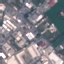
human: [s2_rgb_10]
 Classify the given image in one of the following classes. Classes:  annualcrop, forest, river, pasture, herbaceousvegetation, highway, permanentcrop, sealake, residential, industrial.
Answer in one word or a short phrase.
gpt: Industrial